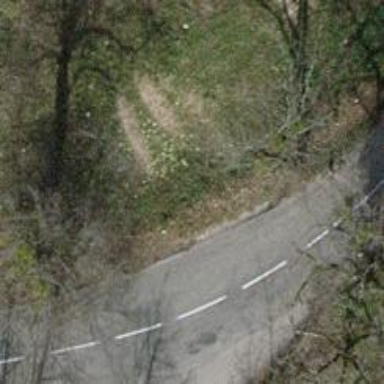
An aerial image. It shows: Avenue of deciduous broadleaved trees.